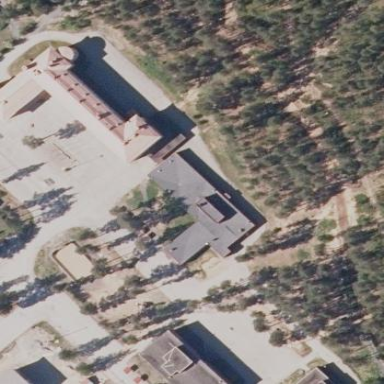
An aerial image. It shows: School building.